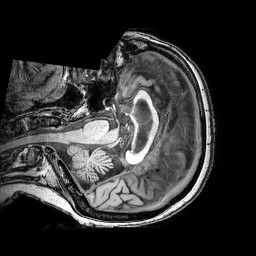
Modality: T1w
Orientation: axial
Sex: female
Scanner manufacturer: philips
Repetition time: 0.008124 s
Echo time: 0.00371 s